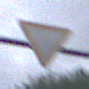
Verkehrszeichen: VorfahrtGewaehren
Umgebung: Outdoor, Urban
Tageszeit: MorningAfternoon
Wetter: Overcast
Licht: Natural
Jahreszeit: NotSpecified
Kontrast: LowContrast